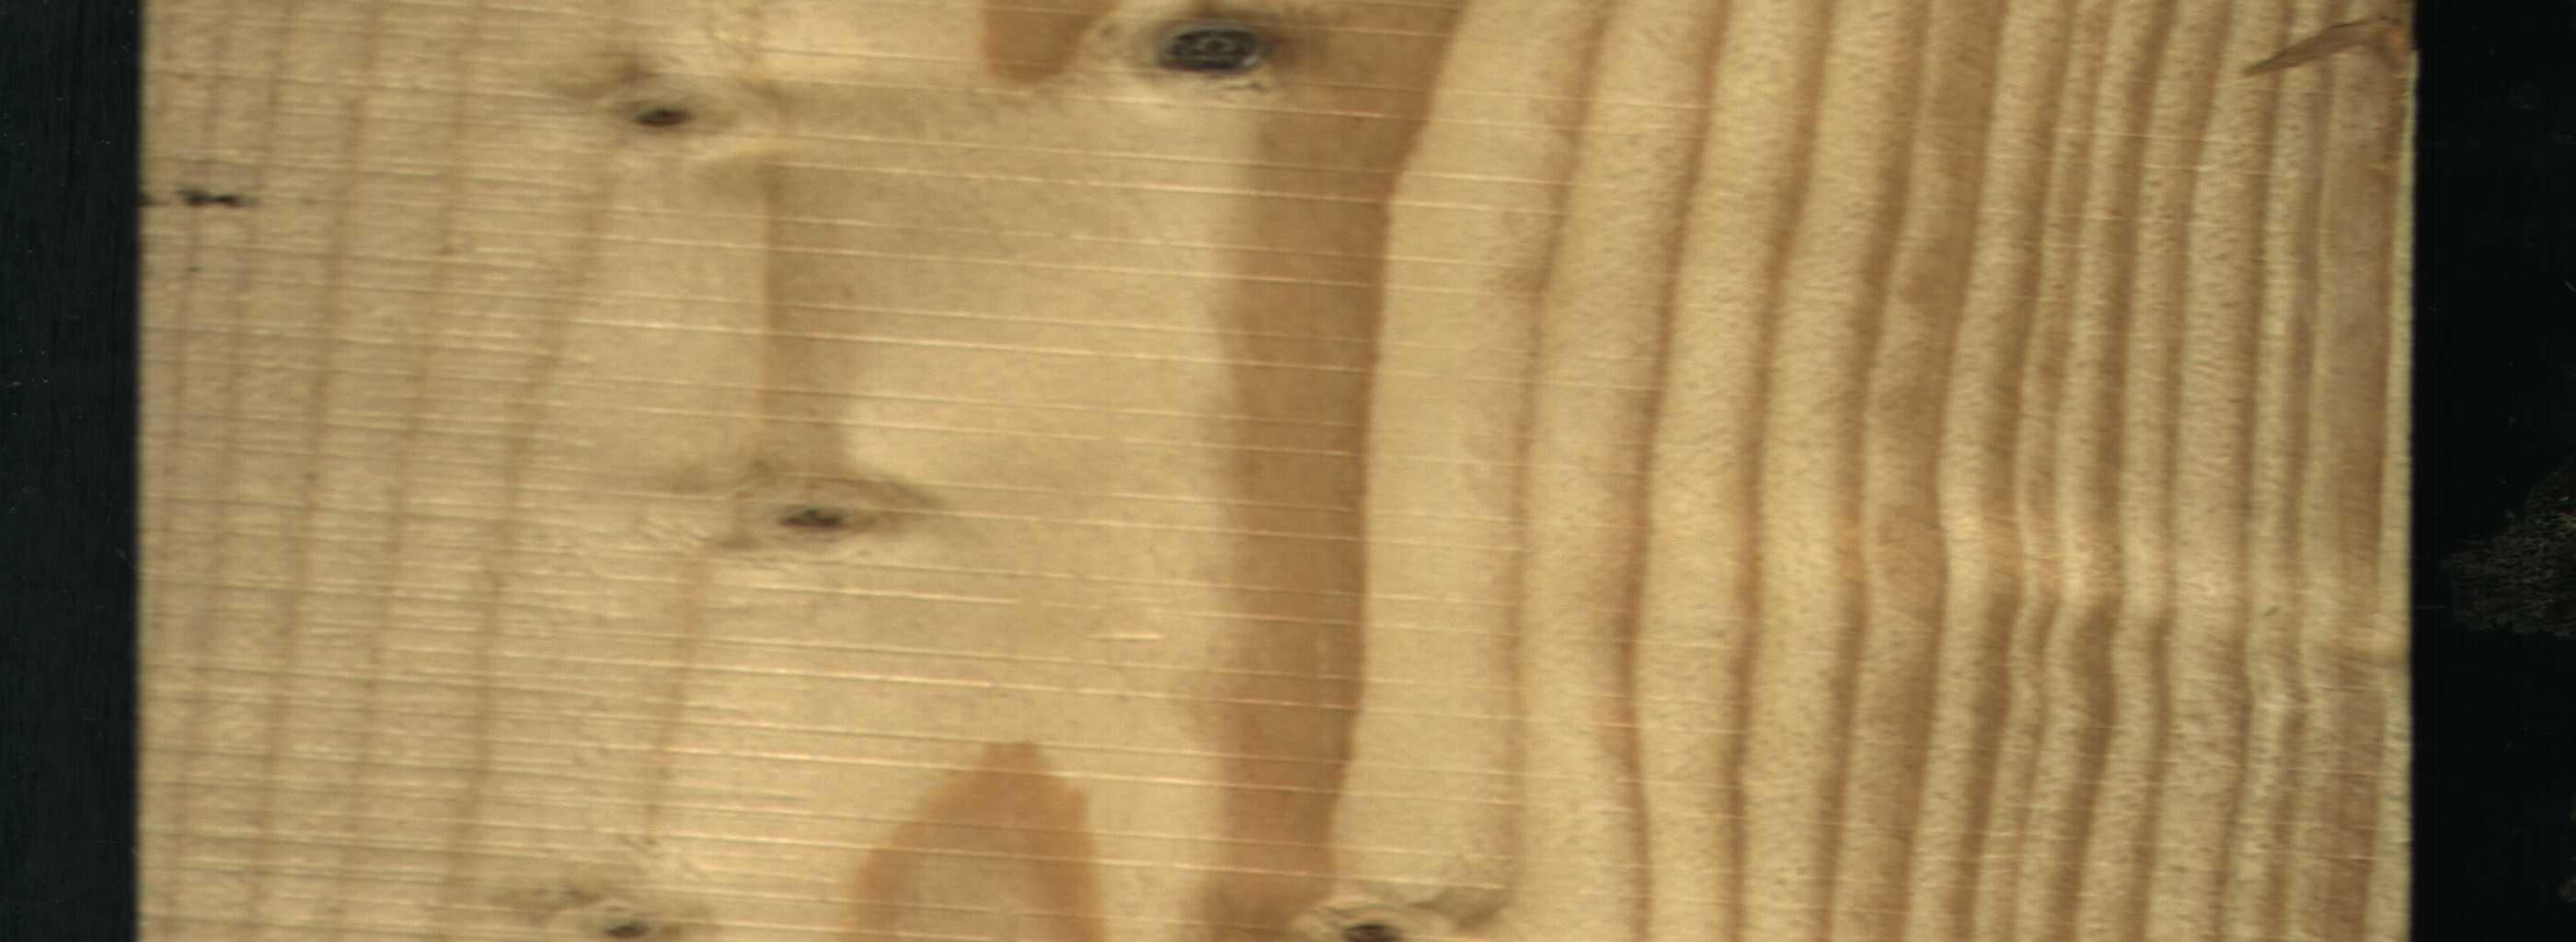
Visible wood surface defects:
Dead_Knot
Live_Knot
Live_Knot
Live_Knot
Live_Knot